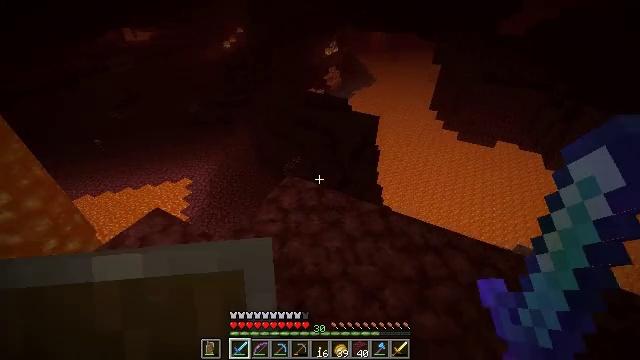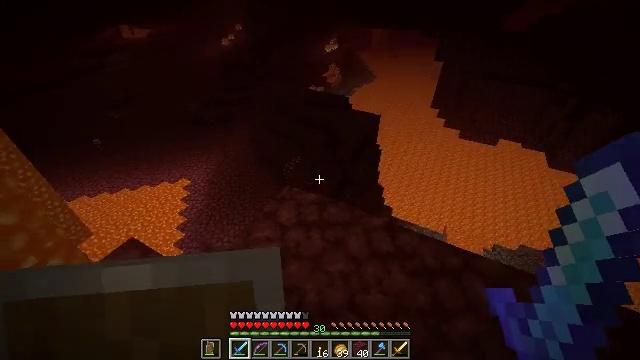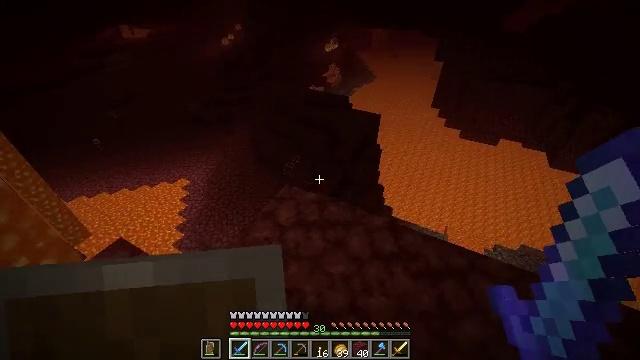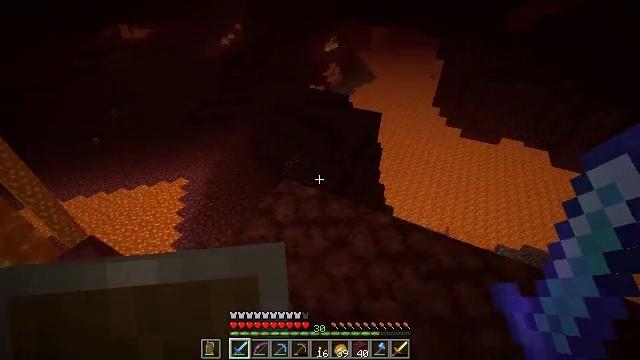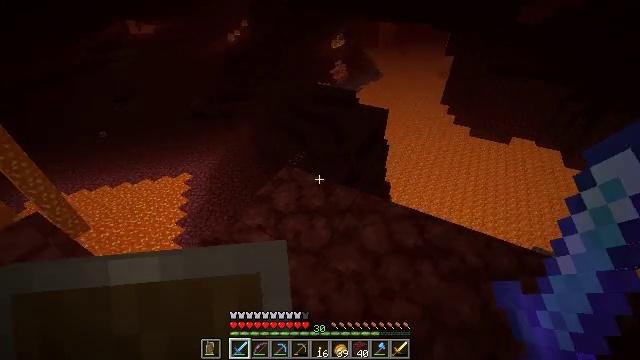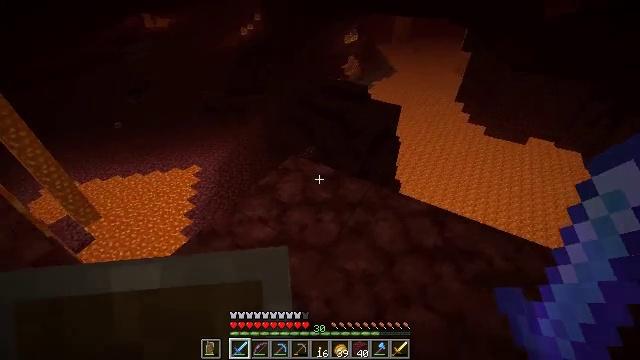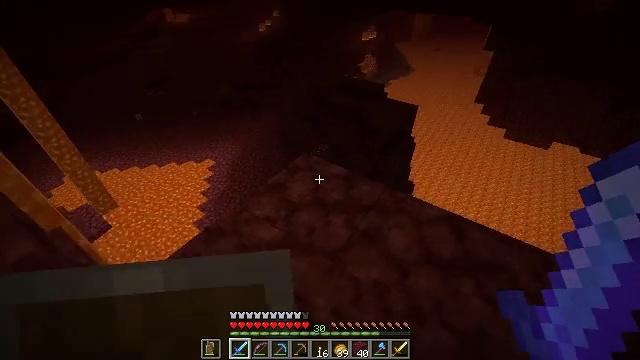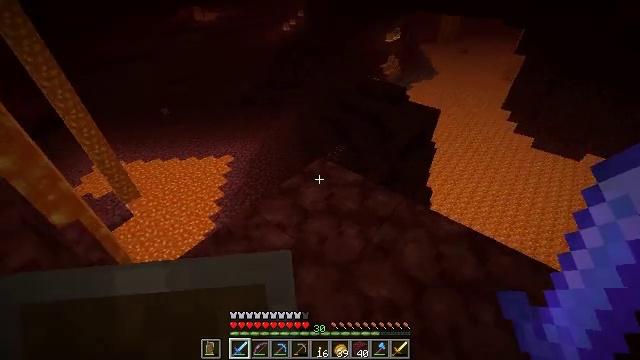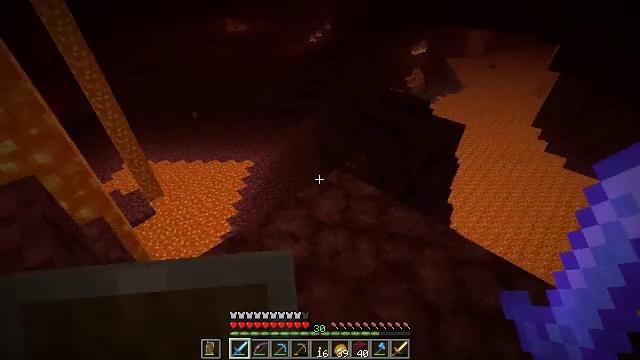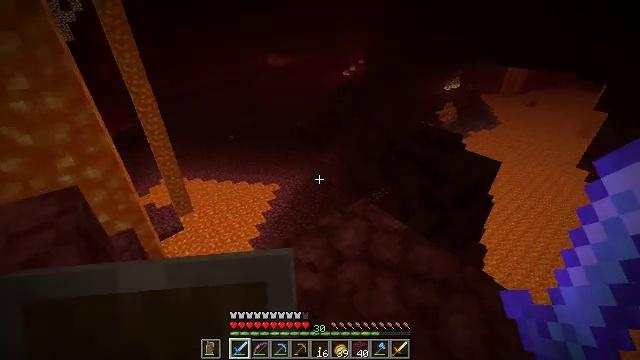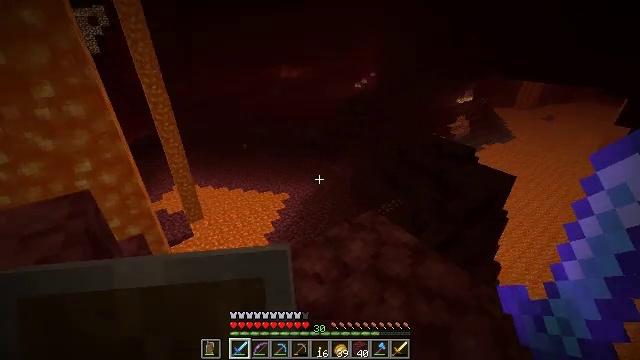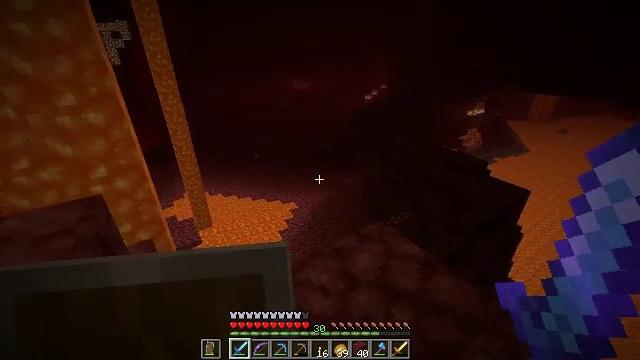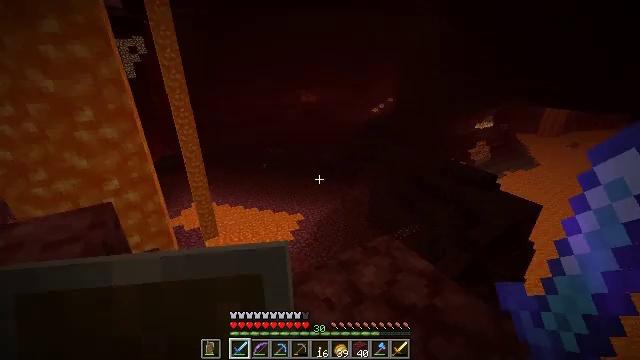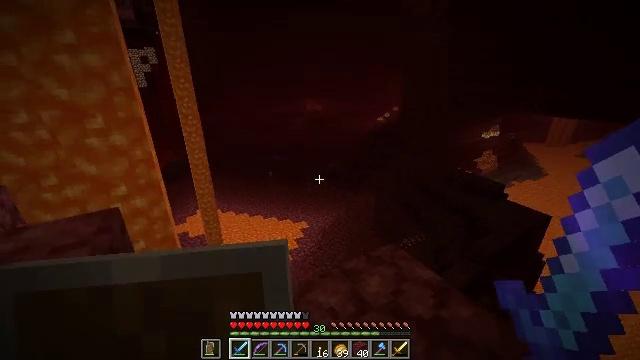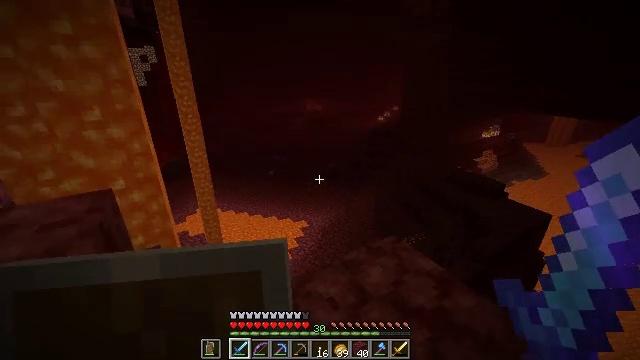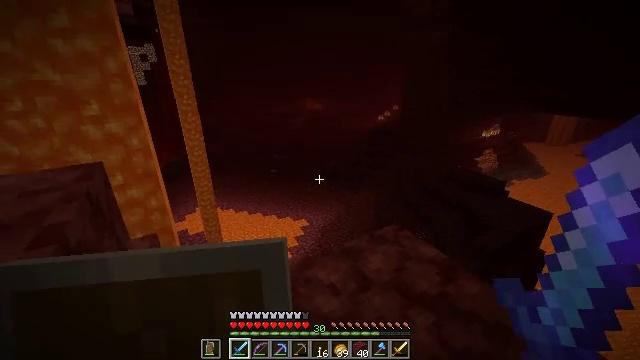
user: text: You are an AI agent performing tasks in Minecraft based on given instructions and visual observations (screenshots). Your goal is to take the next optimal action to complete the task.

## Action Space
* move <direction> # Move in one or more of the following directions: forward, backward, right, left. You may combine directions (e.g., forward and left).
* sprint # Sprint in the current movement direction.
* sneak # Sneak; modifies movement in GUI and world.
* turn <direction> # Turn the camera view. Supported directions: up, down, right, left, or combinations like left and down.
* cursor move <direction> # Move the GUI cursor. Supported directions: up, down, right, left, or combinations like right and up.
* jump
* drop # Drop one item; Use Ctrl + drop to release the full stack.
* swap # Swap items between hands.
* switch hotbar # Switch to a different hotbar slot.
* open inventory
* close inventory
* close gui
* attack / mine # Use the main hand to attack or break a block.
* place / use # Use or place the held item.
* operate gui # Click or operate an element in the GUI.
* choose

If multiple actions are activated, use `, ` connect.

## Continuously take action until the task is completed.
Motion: motion action
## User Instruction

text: Harvest the brown mushroom.
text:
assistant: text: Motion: move forward
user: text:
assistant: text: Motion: move forward
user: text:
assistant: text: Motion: move forward
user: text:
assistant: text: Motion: move forward, turn left
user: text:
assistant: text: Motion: turn left
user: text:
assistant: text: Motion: turn left
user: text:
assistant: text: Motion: turn left
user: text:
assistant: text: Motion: turn left and up
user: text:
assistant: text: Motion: turn left and up
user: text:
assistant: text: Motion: turn left and up
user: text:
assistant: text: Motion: turn left and up
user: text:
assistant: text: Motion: turn left and up
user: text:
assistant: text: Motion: sneak, turn left and up
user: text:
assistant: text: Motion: sneak
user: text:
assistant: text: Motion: sneak
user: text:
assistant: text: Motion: sneak
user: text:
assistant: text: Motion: move forward, sneak
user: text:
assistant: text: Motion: move forward, sneak
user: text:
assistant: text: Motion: move forward, sneak, turn down
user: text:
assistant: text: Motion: move forward and move right, sneak, turn right and down
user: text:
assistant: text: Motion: move forward and move right, sneak
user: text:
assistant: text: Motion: move forward and move right, sneak
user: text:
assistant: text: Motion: move forward and move right, sneak
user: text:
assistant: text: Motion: move forward and move right, sneak
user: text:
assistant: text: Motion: move forward and move right, sneak
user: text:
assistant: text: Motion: move forward and move right, sneak
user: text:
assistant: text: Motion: move forward and move right, sneak
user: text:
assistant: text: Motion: move forward and move right, sneak
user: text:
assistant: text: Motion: move forward and move right, sneak, turn down
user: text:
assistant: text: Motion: move forward and move right, sneak, turn right and down